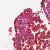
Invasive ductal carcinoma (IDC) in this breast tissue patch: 0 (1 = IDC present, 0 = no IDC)